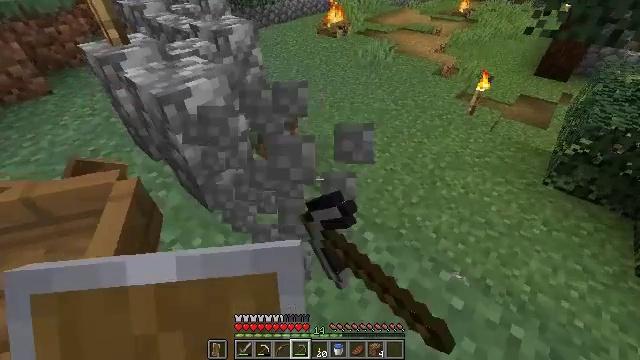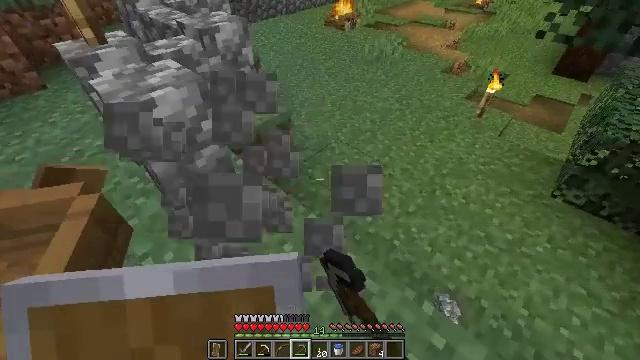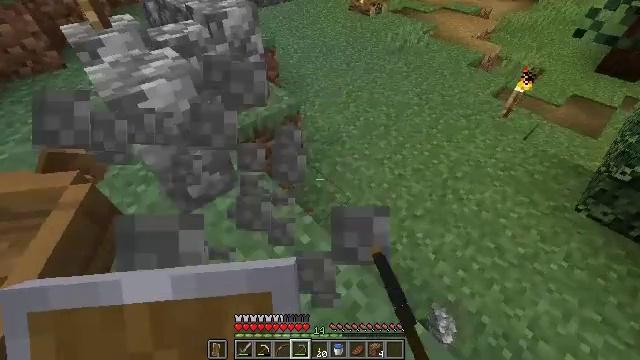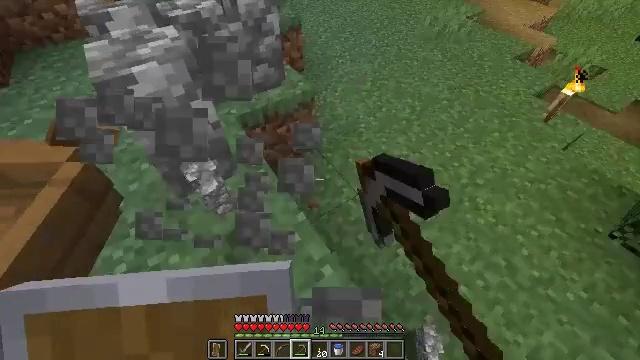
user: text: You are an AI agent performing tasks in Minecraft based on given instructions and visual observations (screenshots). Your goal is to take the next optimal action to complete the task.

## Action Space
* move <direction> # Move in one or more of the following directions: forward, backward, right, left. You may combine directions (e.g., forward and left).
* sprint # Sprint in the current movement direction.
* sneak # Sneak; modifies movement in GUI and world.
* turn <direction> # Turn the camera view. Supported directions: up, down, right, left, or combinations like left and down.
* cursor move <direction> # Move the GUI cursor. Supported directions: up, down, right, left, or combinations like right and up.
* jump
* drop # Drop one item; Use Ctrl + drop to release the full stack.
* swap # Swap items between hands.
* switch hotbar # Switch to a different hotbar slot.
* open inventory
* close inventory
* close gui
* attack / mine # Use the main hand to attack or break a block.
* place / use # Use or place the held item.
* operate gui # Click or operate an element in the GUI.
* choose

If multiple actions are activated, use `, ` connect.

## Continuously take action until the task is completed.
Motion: motion action
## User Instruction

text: Break down the cobblestone wall to collect it.
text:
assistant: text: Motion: move forward and move right, turn left and down, attack / mine
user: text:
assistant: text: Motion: move forward and move right, turn left and down, attack / mine
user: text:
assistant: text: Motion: move forward and move right, turn left and down
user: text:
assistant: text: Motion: no_op